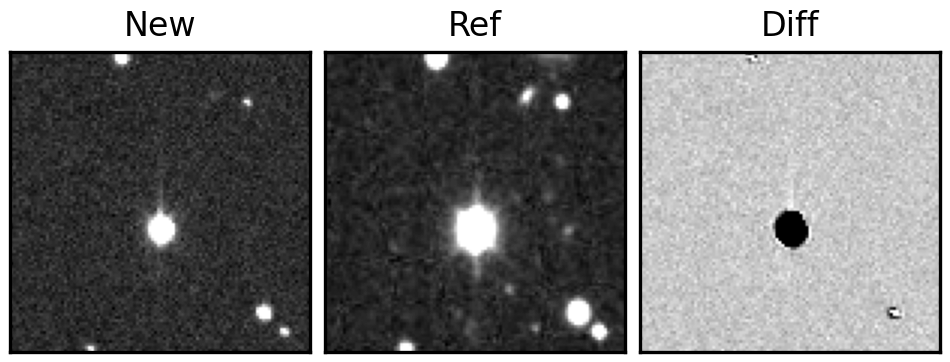
Label: bogus